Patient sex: M
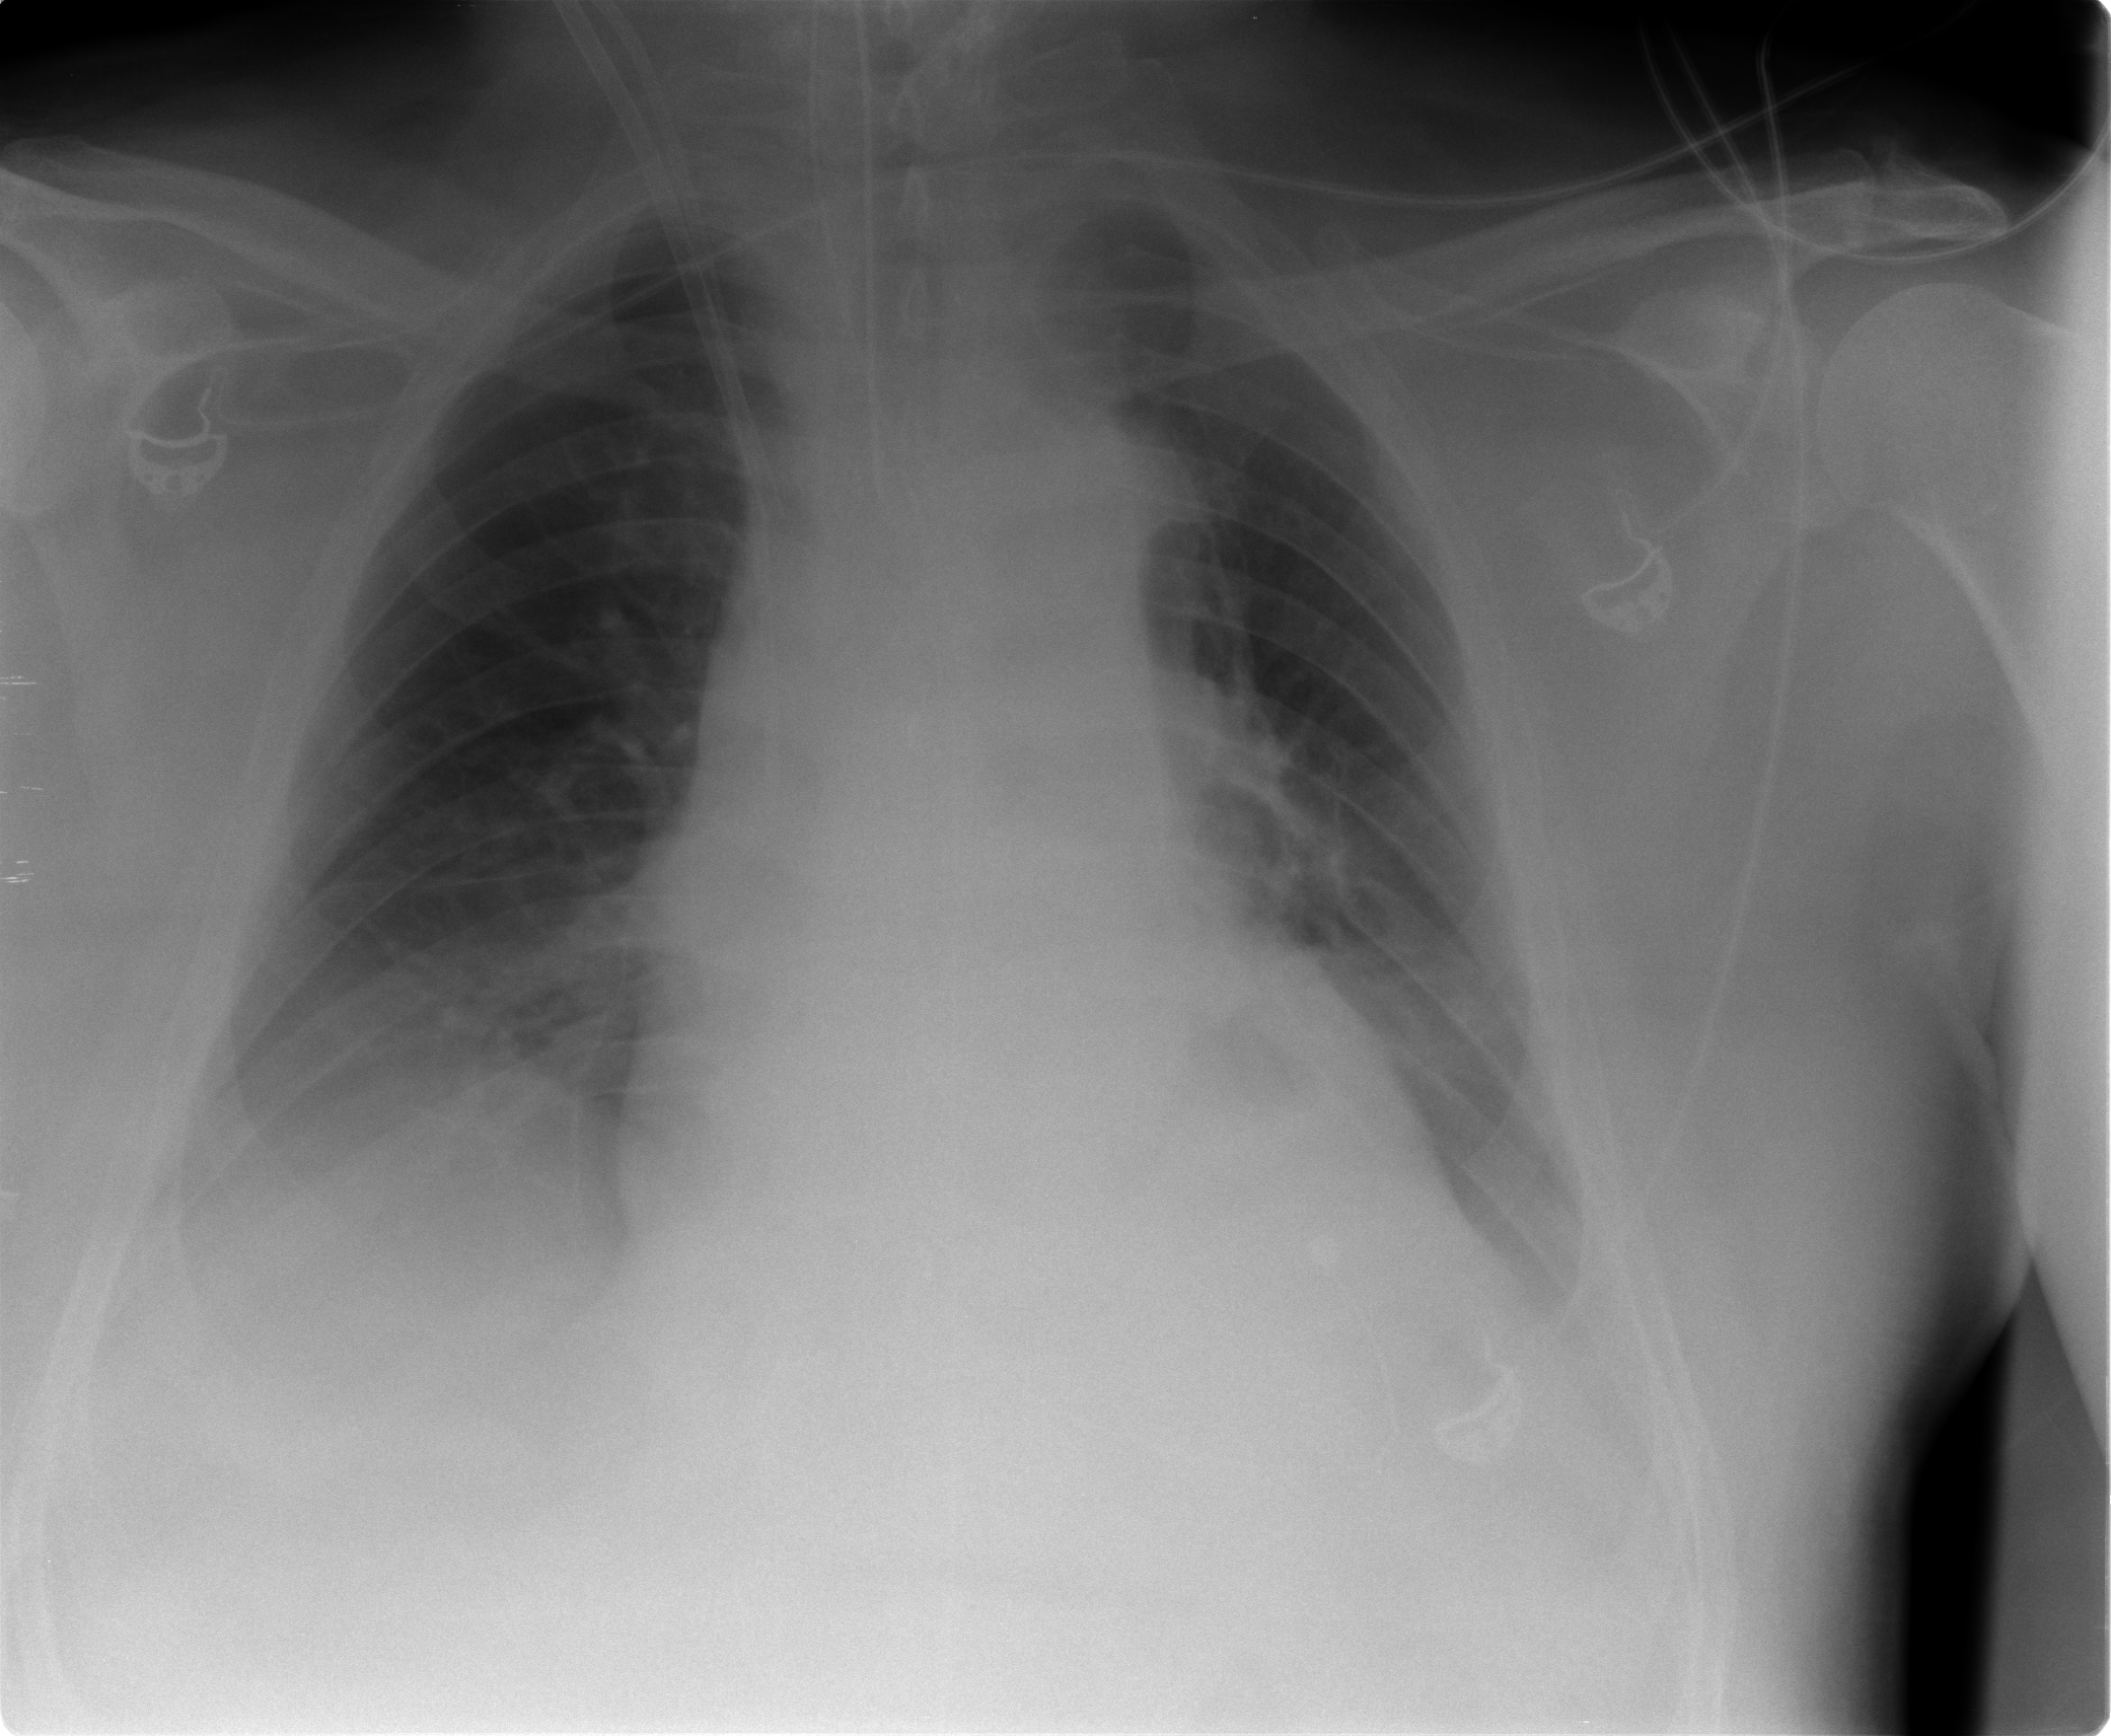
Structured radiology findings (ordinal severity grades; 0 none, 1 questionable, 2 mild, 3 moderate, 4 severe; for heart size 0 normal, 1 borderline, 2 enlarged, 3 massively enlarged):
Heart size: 0
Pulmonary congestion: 0
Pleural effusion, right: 2
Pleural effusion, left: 1
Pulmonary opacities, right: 0
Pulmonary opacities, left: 0
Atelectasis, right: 2
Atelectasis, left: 2